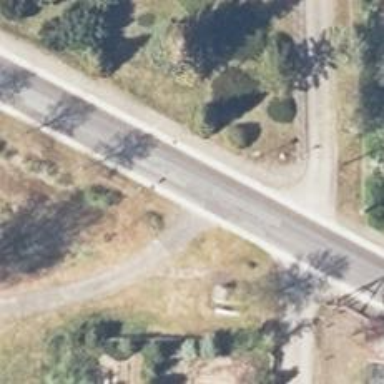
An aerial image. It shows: Secondary road with asphalt surface.